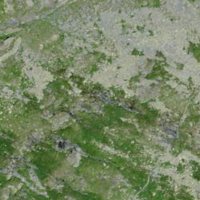
EUNIS habitat code: 31
Species observed at this site:
Saxifraga aizoides